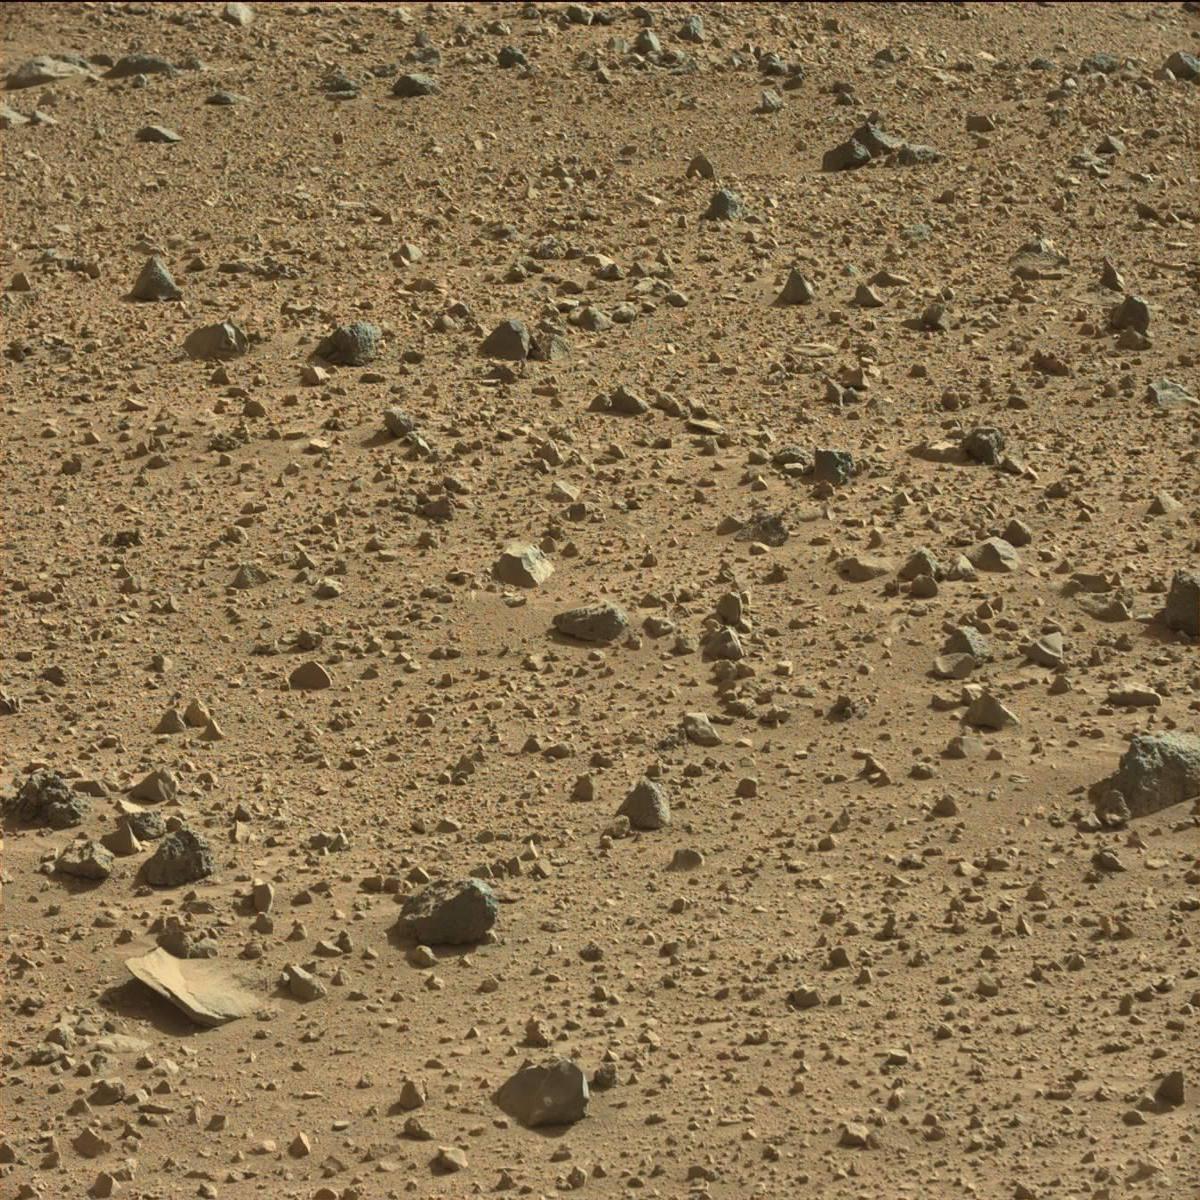
Terrain classes present: Bedrock, Rock, Sand / Soil